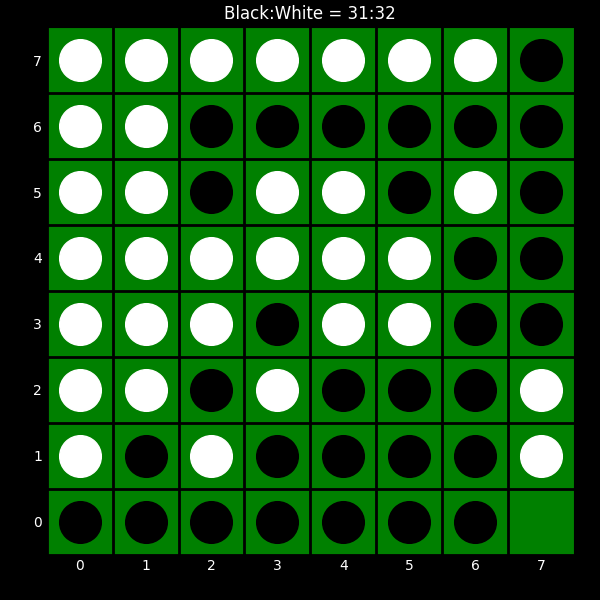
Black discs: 31
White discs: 32